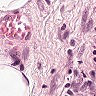
Metastatic tissue present: no